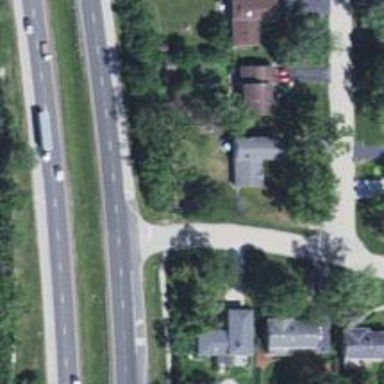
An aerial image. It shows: This image shows trunk highway that functions as expressway.